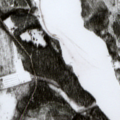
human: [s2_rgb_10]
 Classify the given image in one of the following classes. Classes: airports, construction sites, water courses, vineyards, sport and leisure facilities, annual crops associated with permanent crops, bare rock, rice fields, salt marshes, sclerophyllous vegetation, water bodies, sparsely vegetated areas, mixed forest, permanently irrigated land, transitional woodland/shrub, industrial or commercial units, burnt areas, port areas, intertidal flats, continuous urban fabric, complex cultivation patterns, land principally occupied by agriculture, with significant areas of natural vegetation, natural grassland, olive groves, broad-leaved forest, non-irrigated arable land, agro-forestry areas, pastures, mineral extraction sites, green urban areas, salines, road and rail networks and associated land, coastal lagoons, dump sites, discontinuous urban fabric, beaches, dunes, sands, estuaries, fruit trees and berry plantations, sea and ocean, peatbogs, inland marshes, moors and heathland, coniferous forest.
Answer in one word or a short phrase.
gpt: coniferous forest, mixed forest, transitional woodland/shrub, water bodies